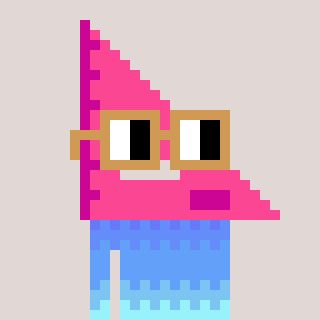
a pixel art character with square brown glasses, a squadron ruler-shaped head and a darkbrown-colored body on a warm background